Aerial crown-view tile of a tropical tree (Barro Colorado Island, Panama), acquired 20250124:
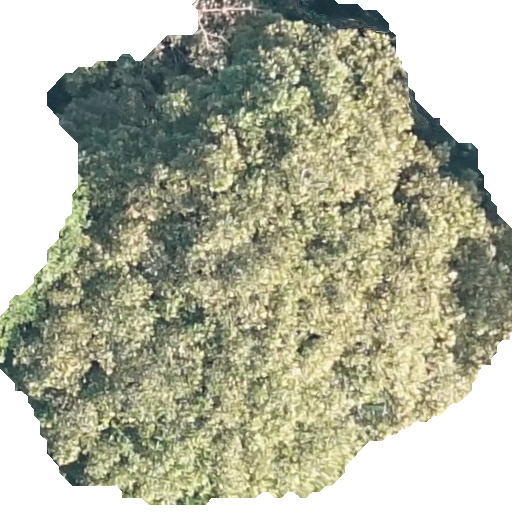
Species: Dipteryx oleifera
GBIF accepted scientific name: Dipteryx oleifera
Crown area: 288.747 m²